Here is the envelope spectrum of one vibration snapshot from a rolling-element bearing, with each characteristic fault-frequency family marked on the frequency axis. Classify the bearing condition as one of: normal, inner_race, outer_race, ball.
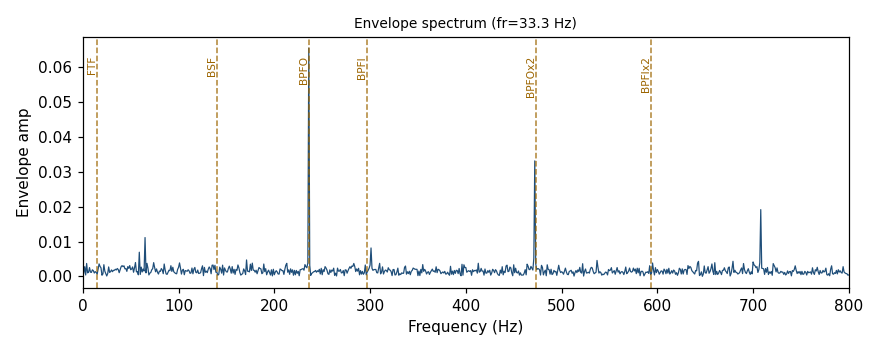
Answer: outer_race